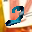
Label: 2